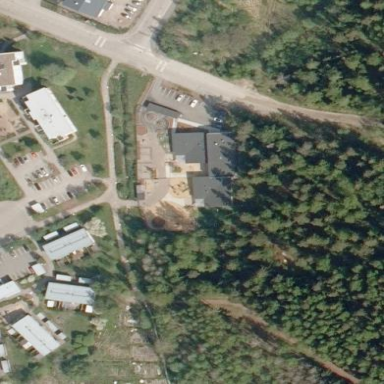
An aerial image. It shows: Kindergarten.